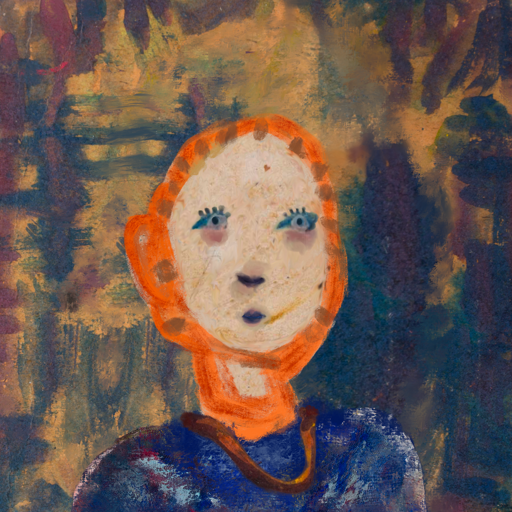
Background: InTheSun, Head And Neck Front: Rupkatha, Face Front: Hill_Girl, Bust: Irani, Hair Front: Blank, Head Accessory: Blank, Second Necklace: Comrade, Necklace: Blank, Baby: Blank